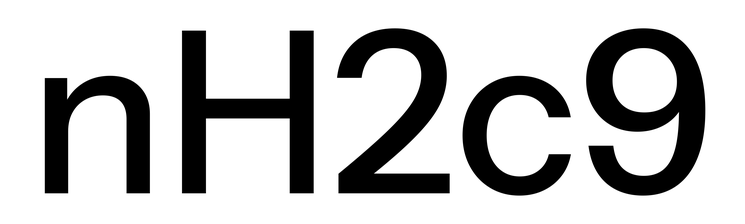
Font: InstrumentSans_Medium